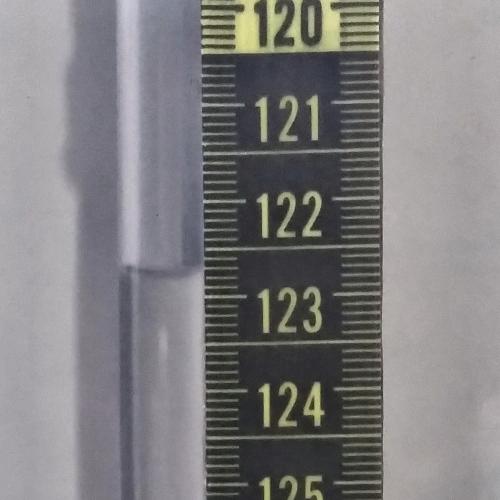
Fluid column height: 122.7 cm